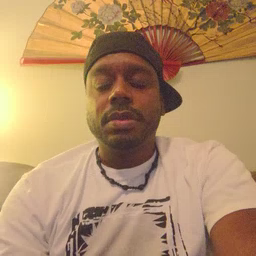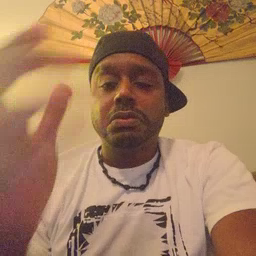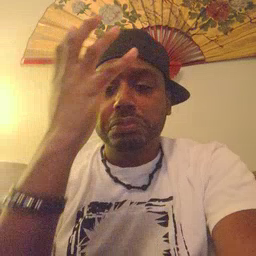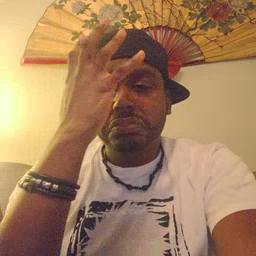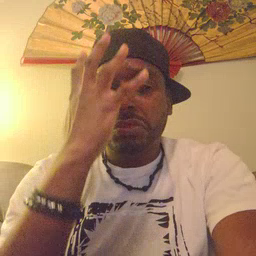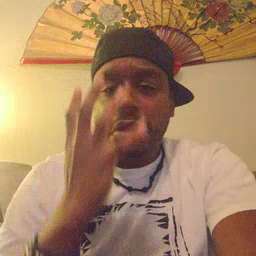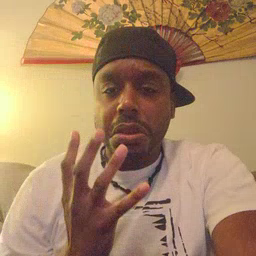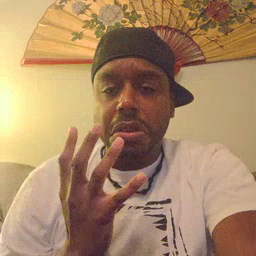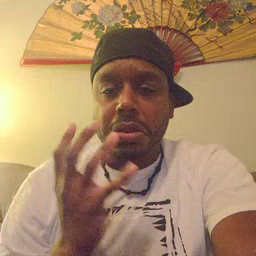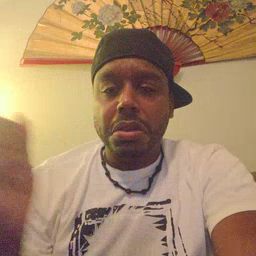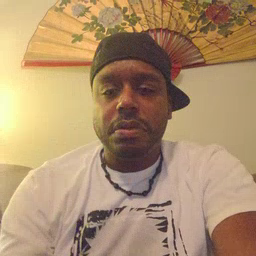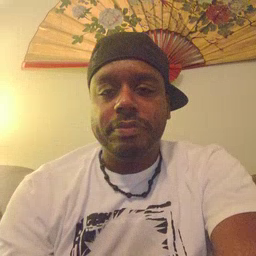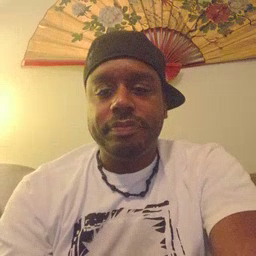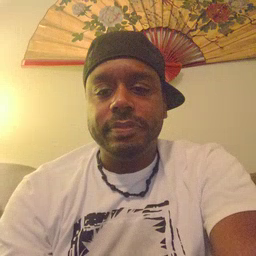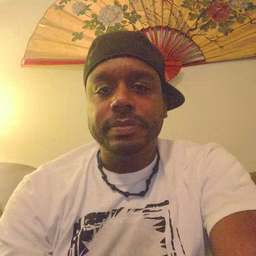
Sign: sad